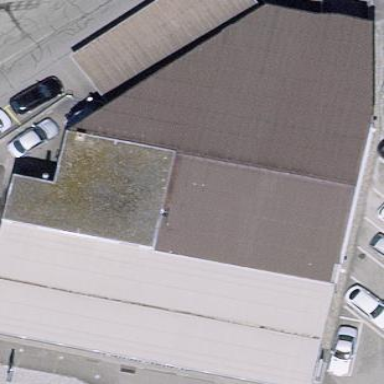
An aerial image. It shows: Building that houses car shop.